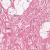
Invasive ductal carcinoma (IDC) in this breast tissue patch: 0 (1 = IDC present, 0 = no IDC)